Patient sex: M
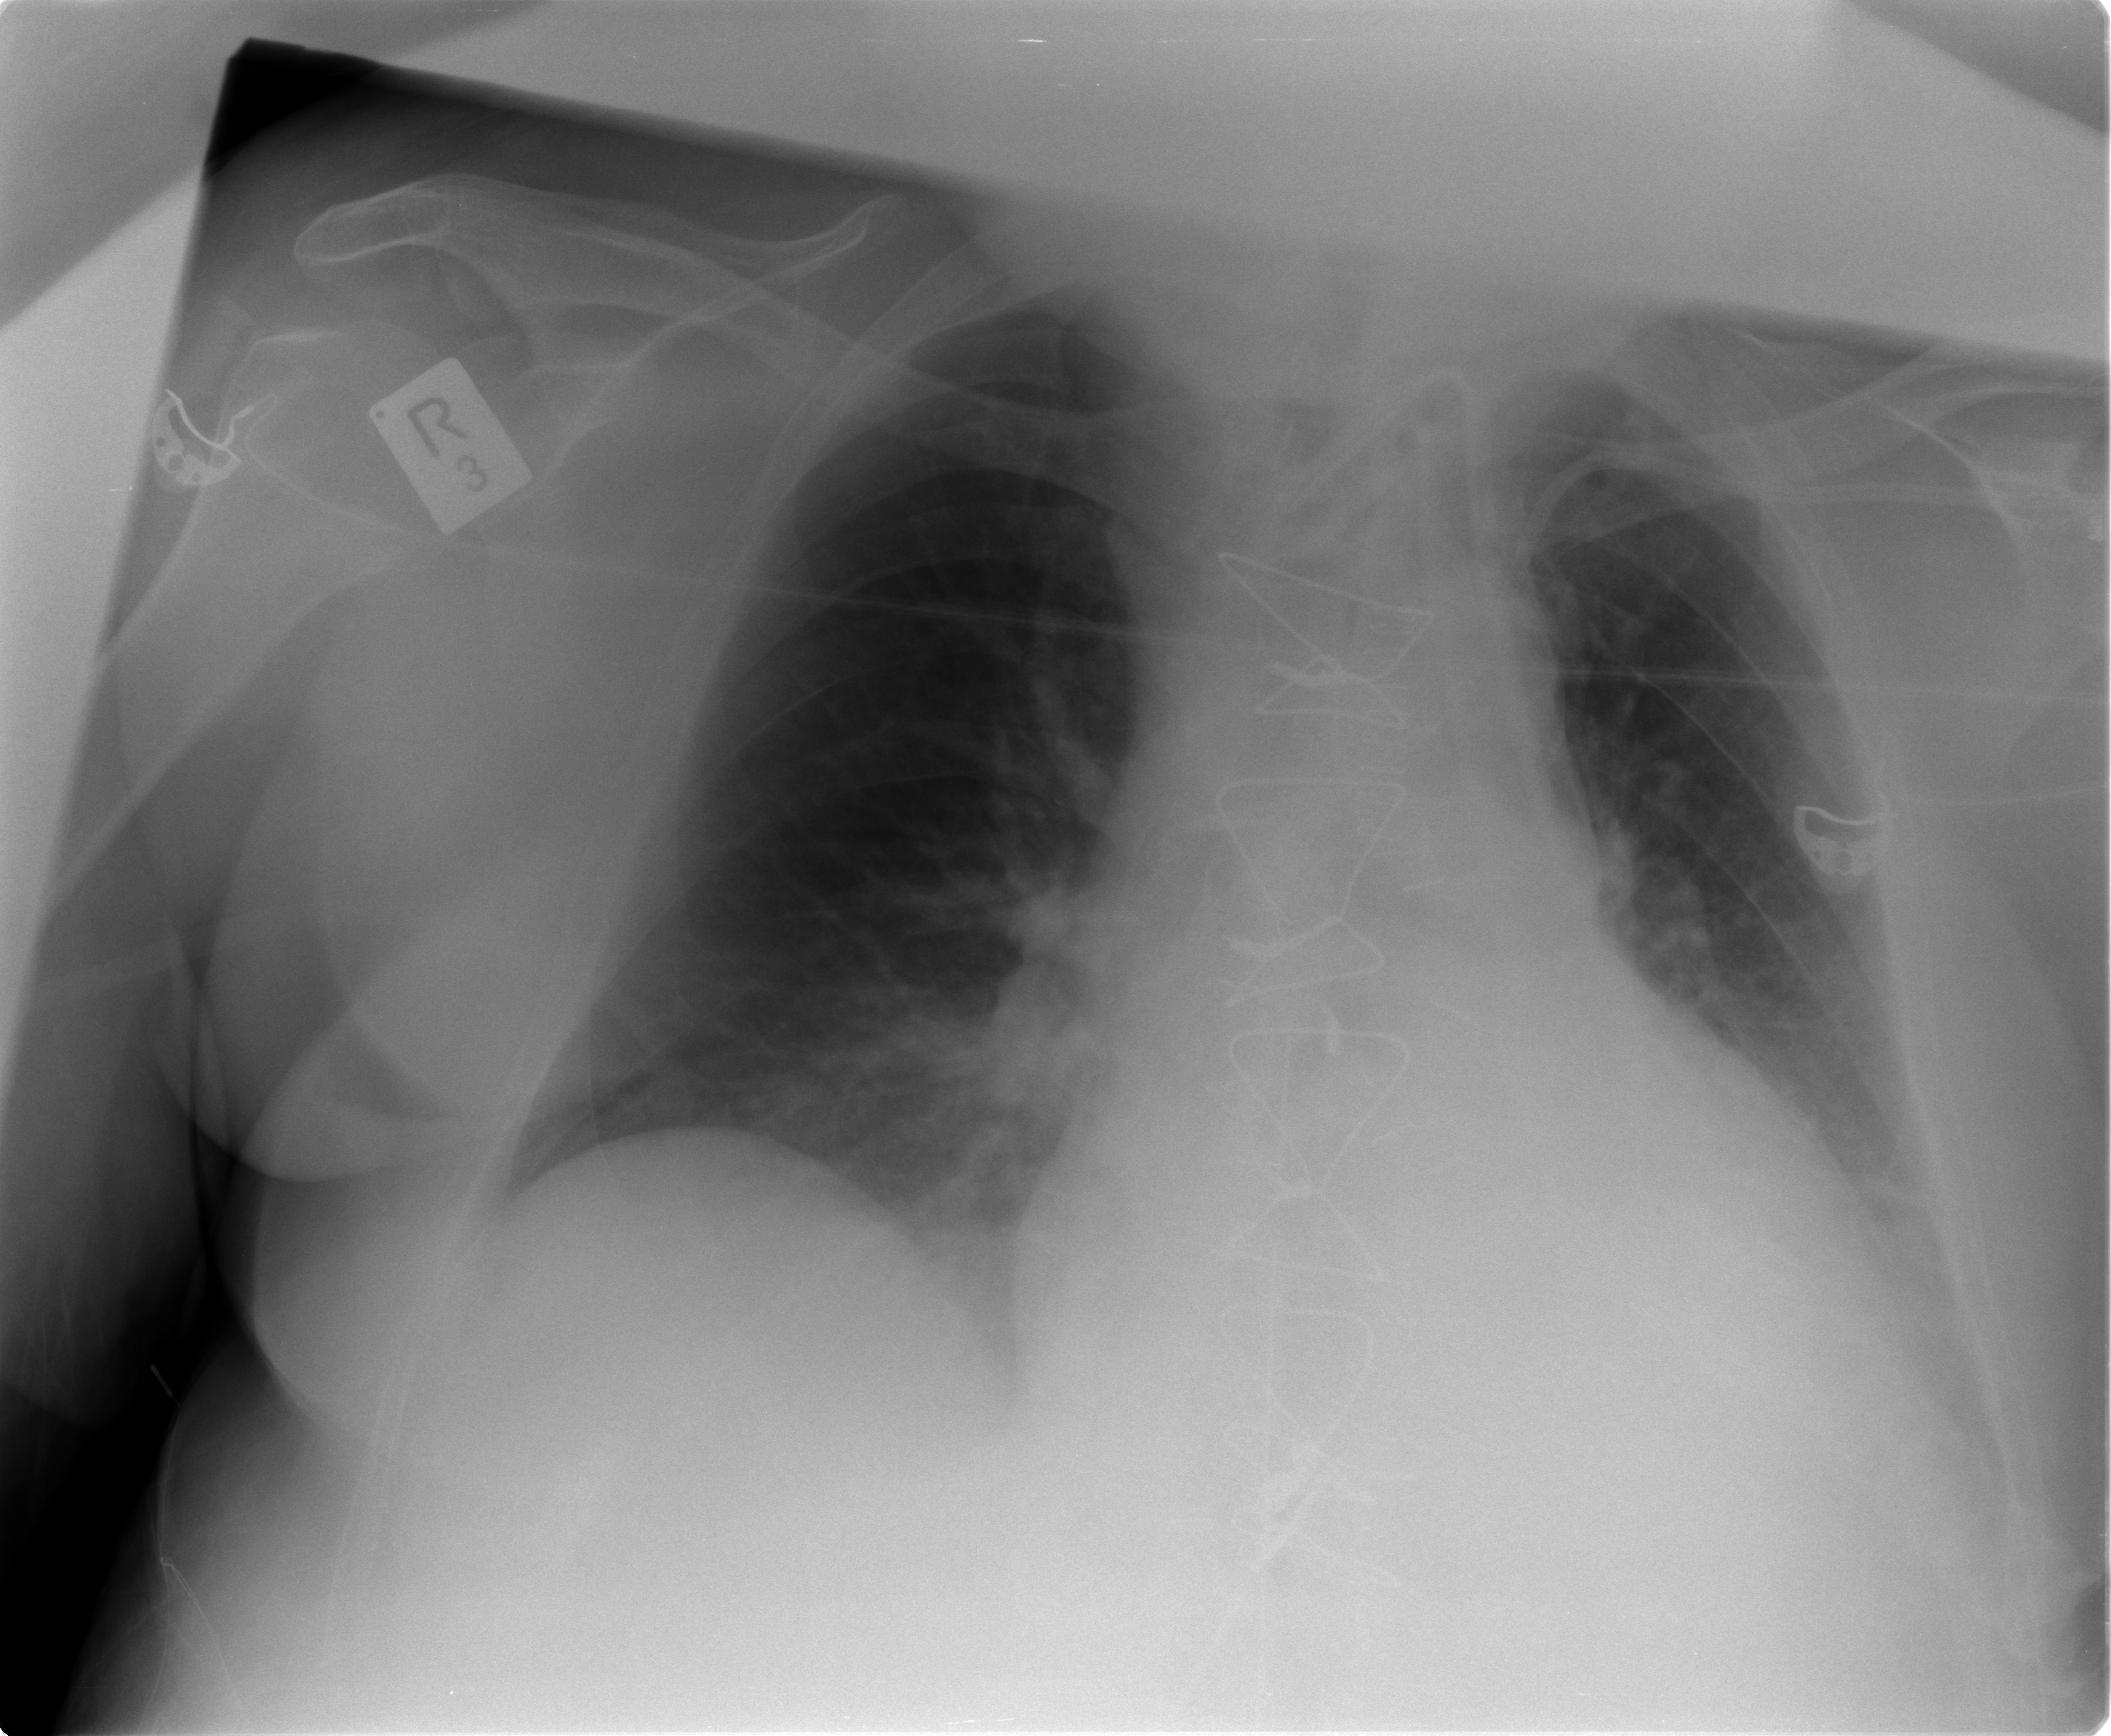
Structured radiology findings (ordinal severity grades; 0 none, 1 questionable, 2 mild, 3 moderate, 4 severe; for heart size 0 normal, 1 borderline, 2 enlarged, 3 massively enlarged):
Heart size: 2
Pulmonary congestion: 1
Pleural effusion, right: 0
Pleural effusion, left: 2
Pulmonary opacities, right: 0
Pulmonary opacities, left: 0
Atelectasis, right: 2
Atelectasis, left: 2